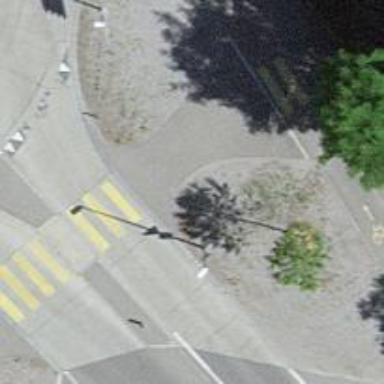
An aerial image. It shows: Sidewalk along the footway.